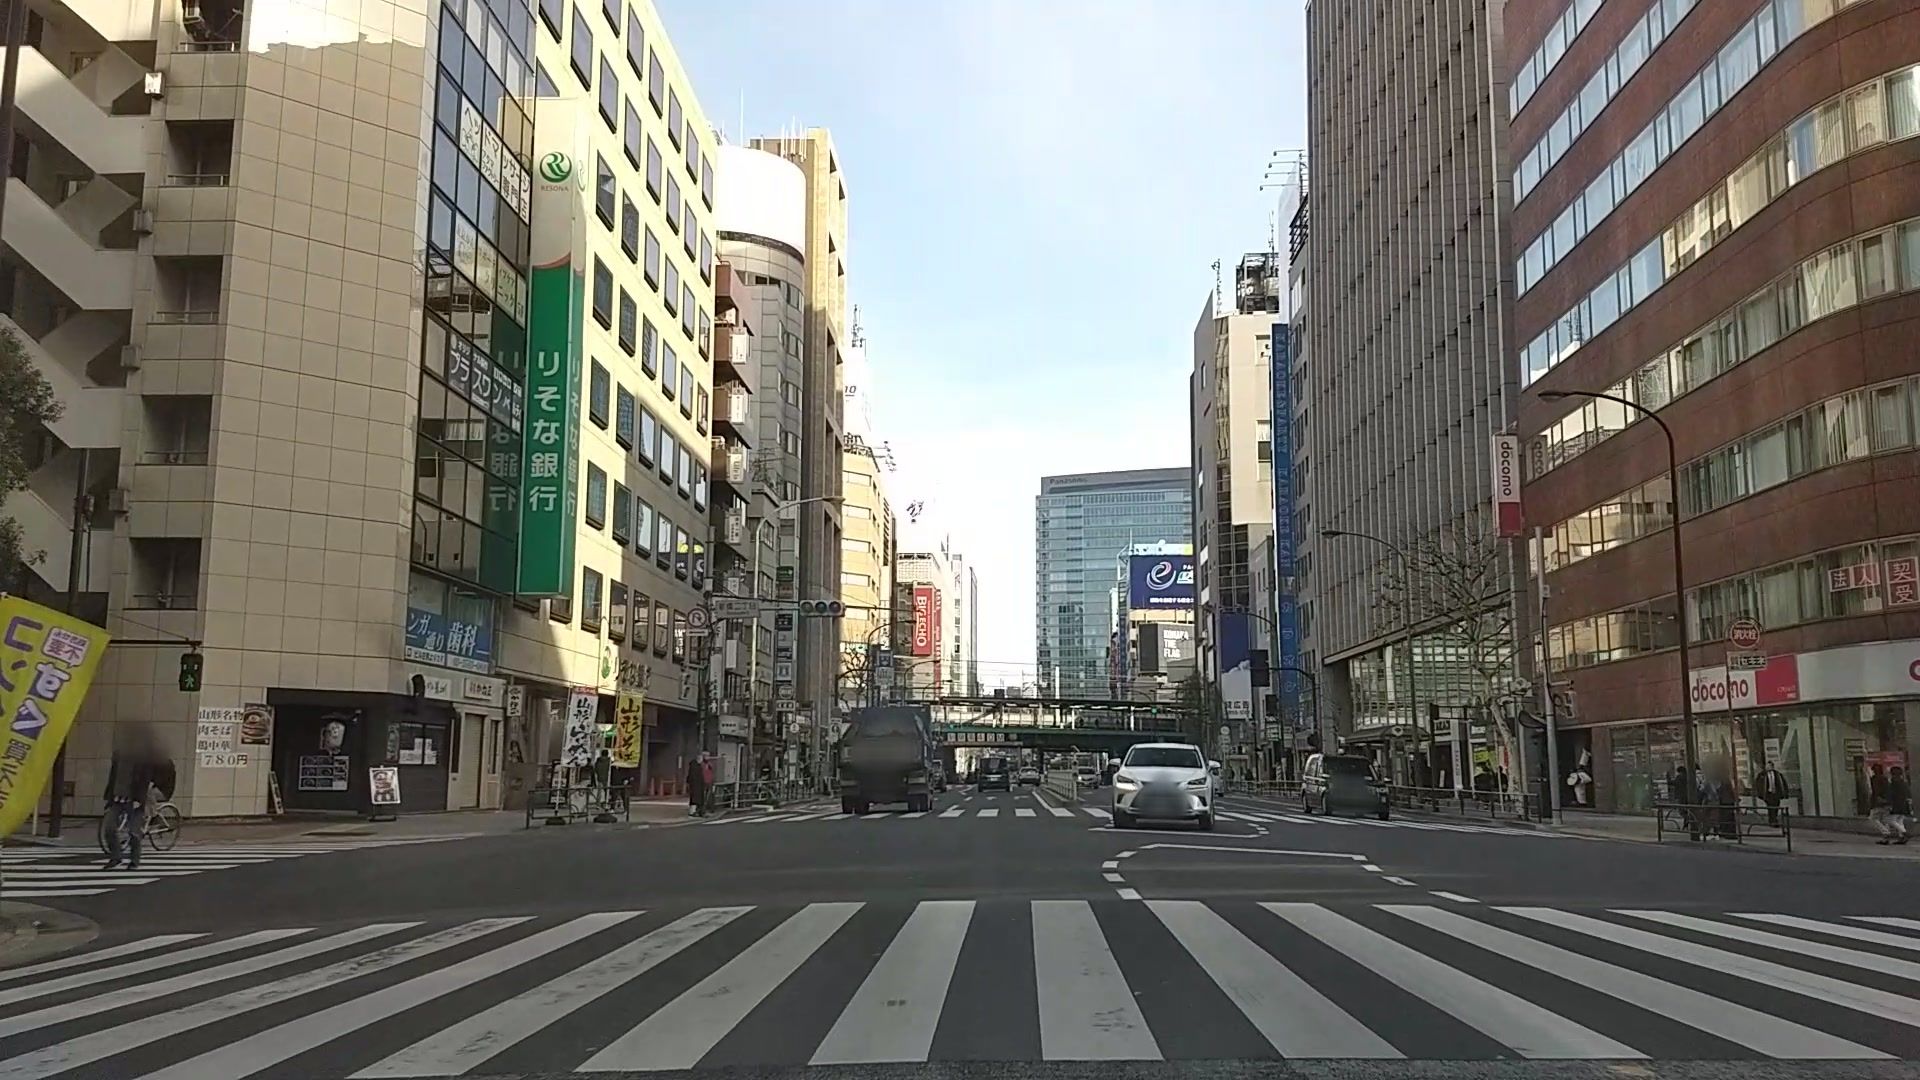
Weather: clear
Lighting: day
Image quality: good
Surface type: driving surface
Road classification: secondary
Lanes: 2, 4
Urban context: urban centre
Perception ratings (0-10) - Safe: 8.22, Lively: 9.29, Beautiful: 3.35, Boring: 1.26, Depressing: 1.07, Wealthy: 7.23